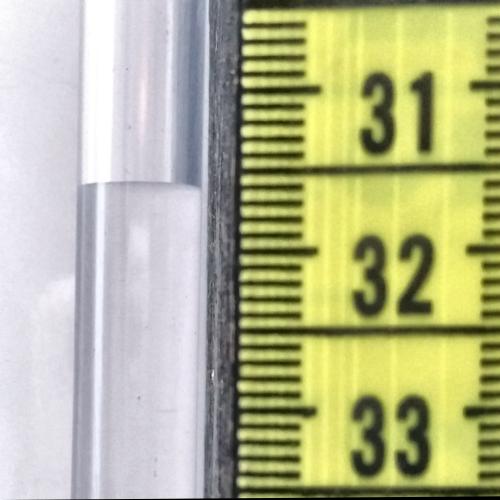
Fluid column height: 31.6 cm